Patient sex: M
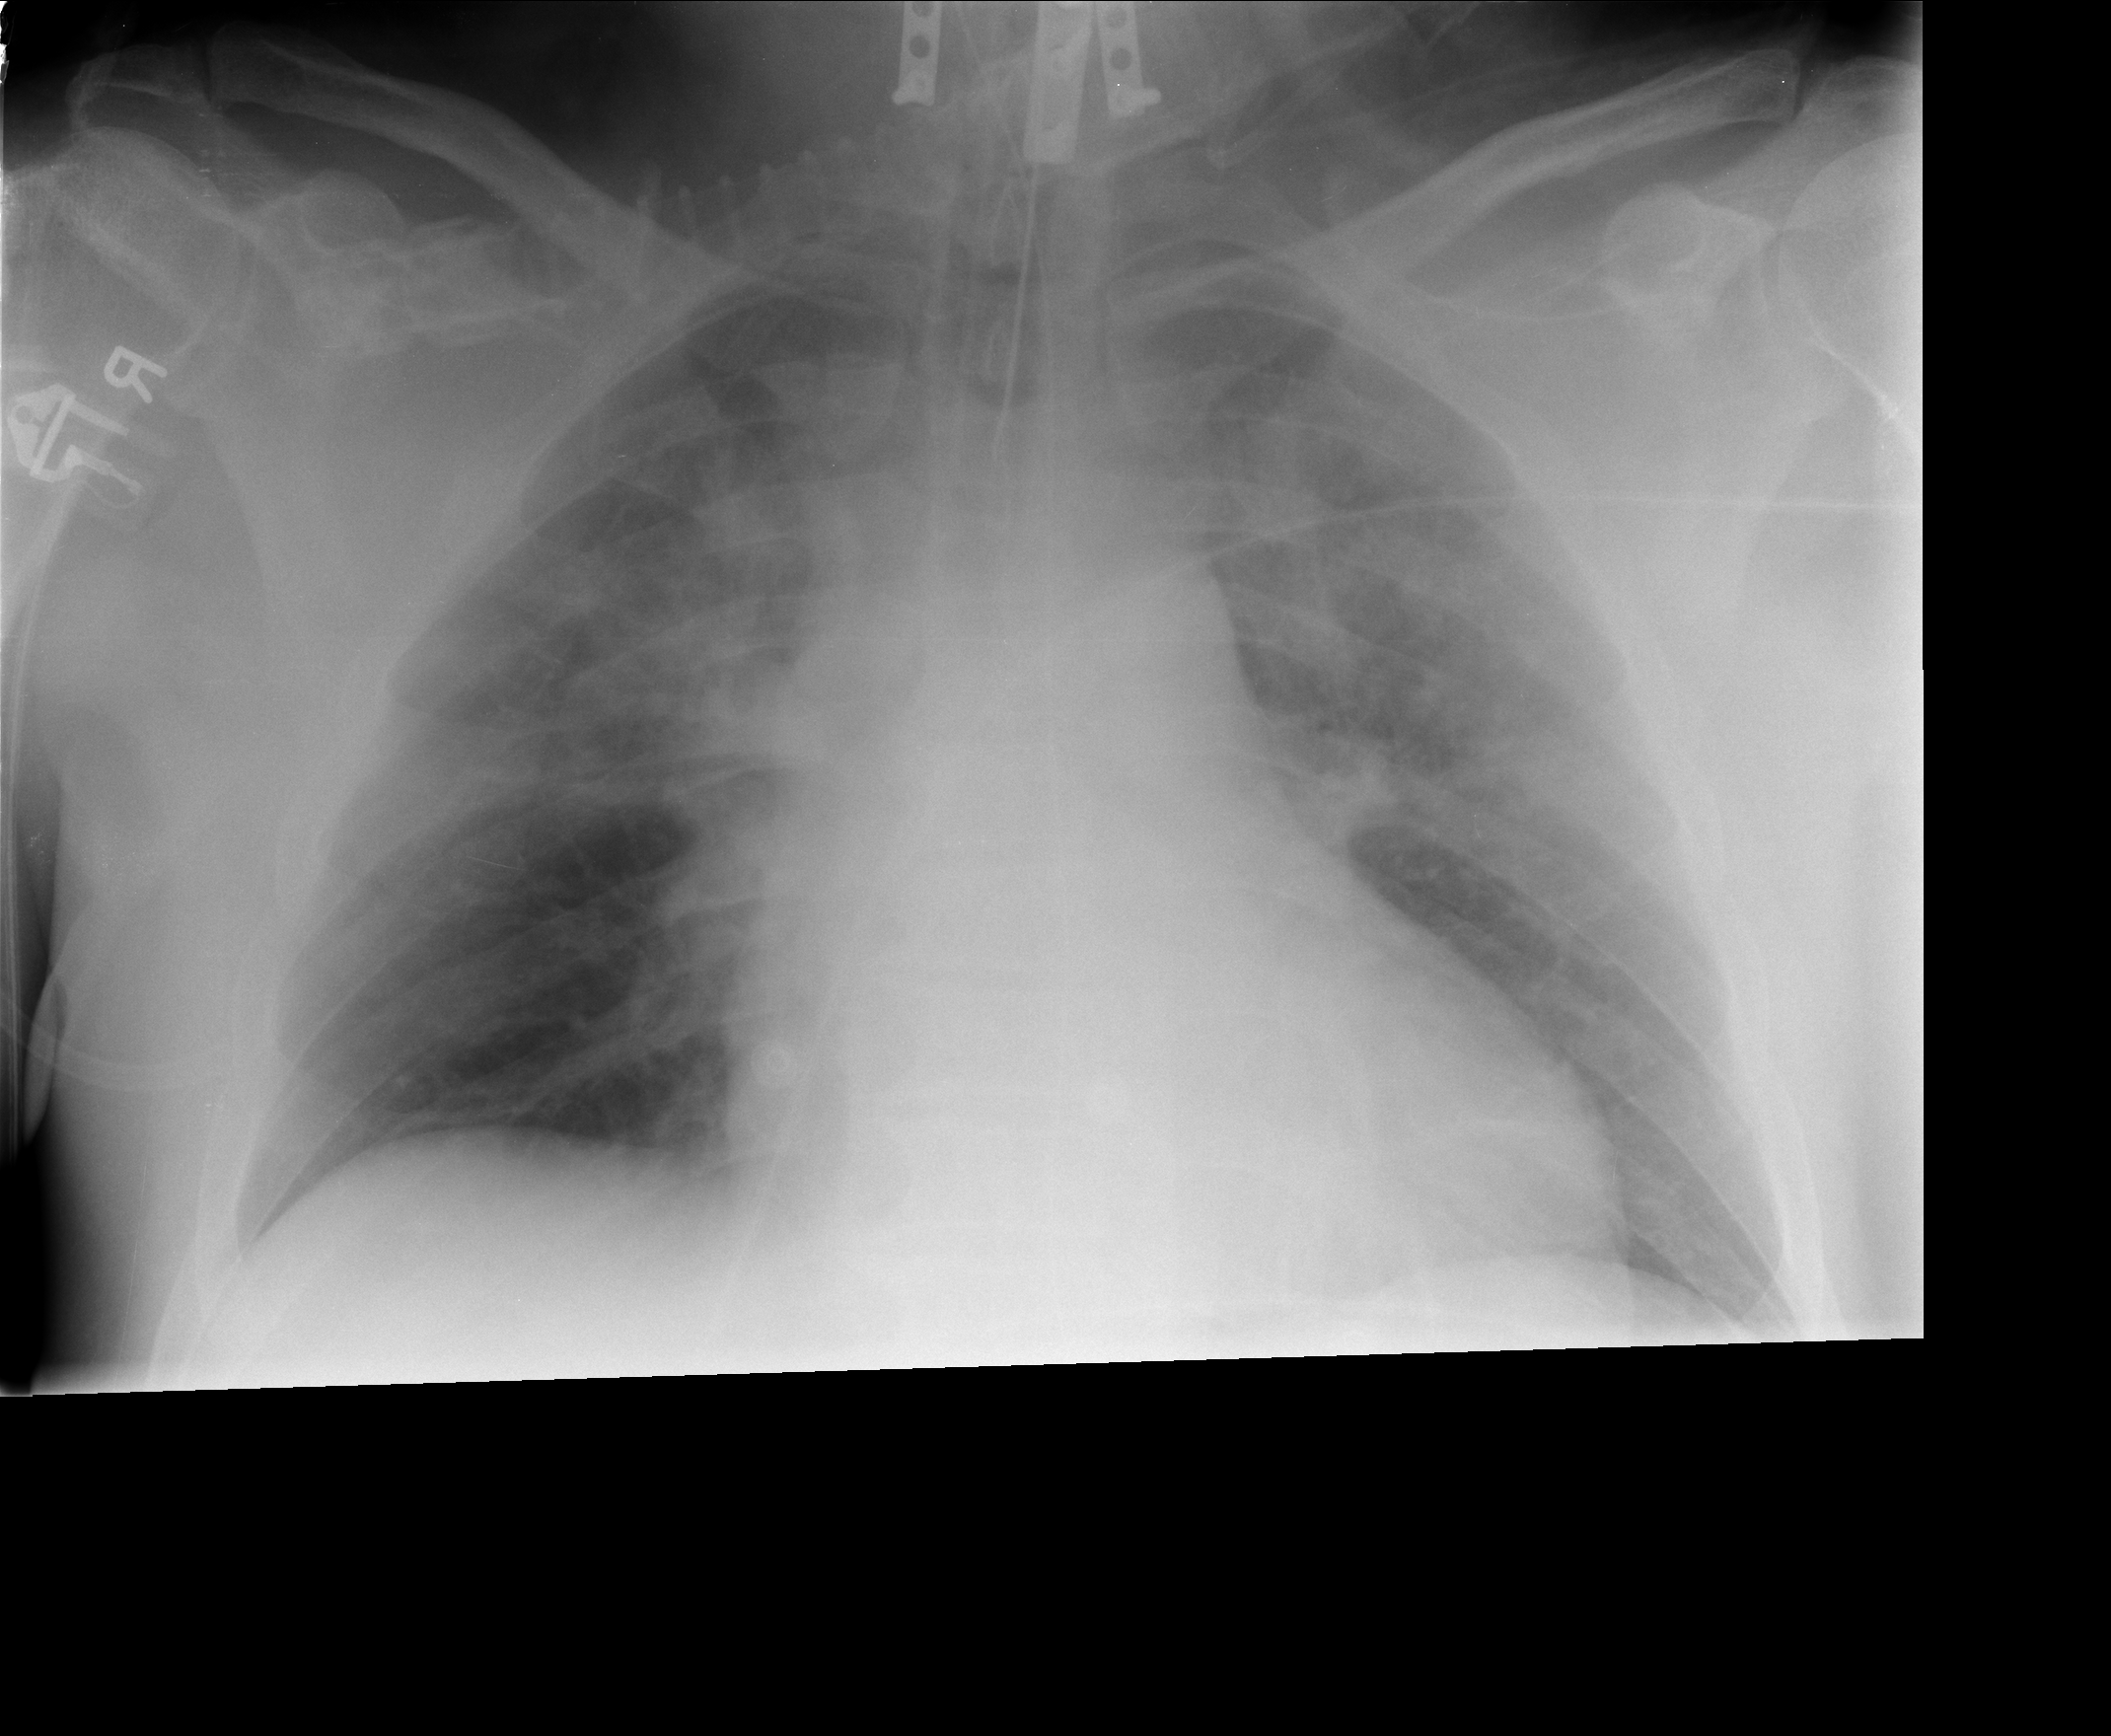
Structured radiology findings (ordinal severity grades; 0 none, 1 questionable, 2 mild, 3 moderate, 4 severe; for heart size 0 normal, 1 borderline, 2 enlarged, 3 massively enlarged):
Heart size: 2
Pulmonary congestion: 4
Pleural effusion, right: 0
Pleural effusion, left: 0
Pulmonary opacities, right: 3
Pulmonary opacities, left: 3
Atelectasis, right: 2
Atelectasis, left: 2